Brain MRI, t2w sequence, axial 2D slice.
Patient: age 46, sex F, weight 95 kg, height 1.95 m
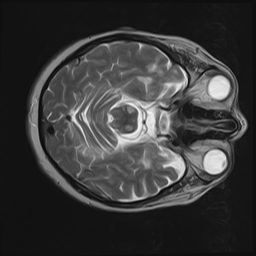